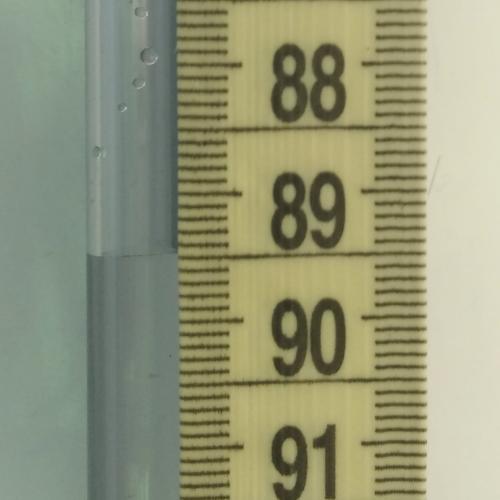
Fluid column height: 89.5 cm